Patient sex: M
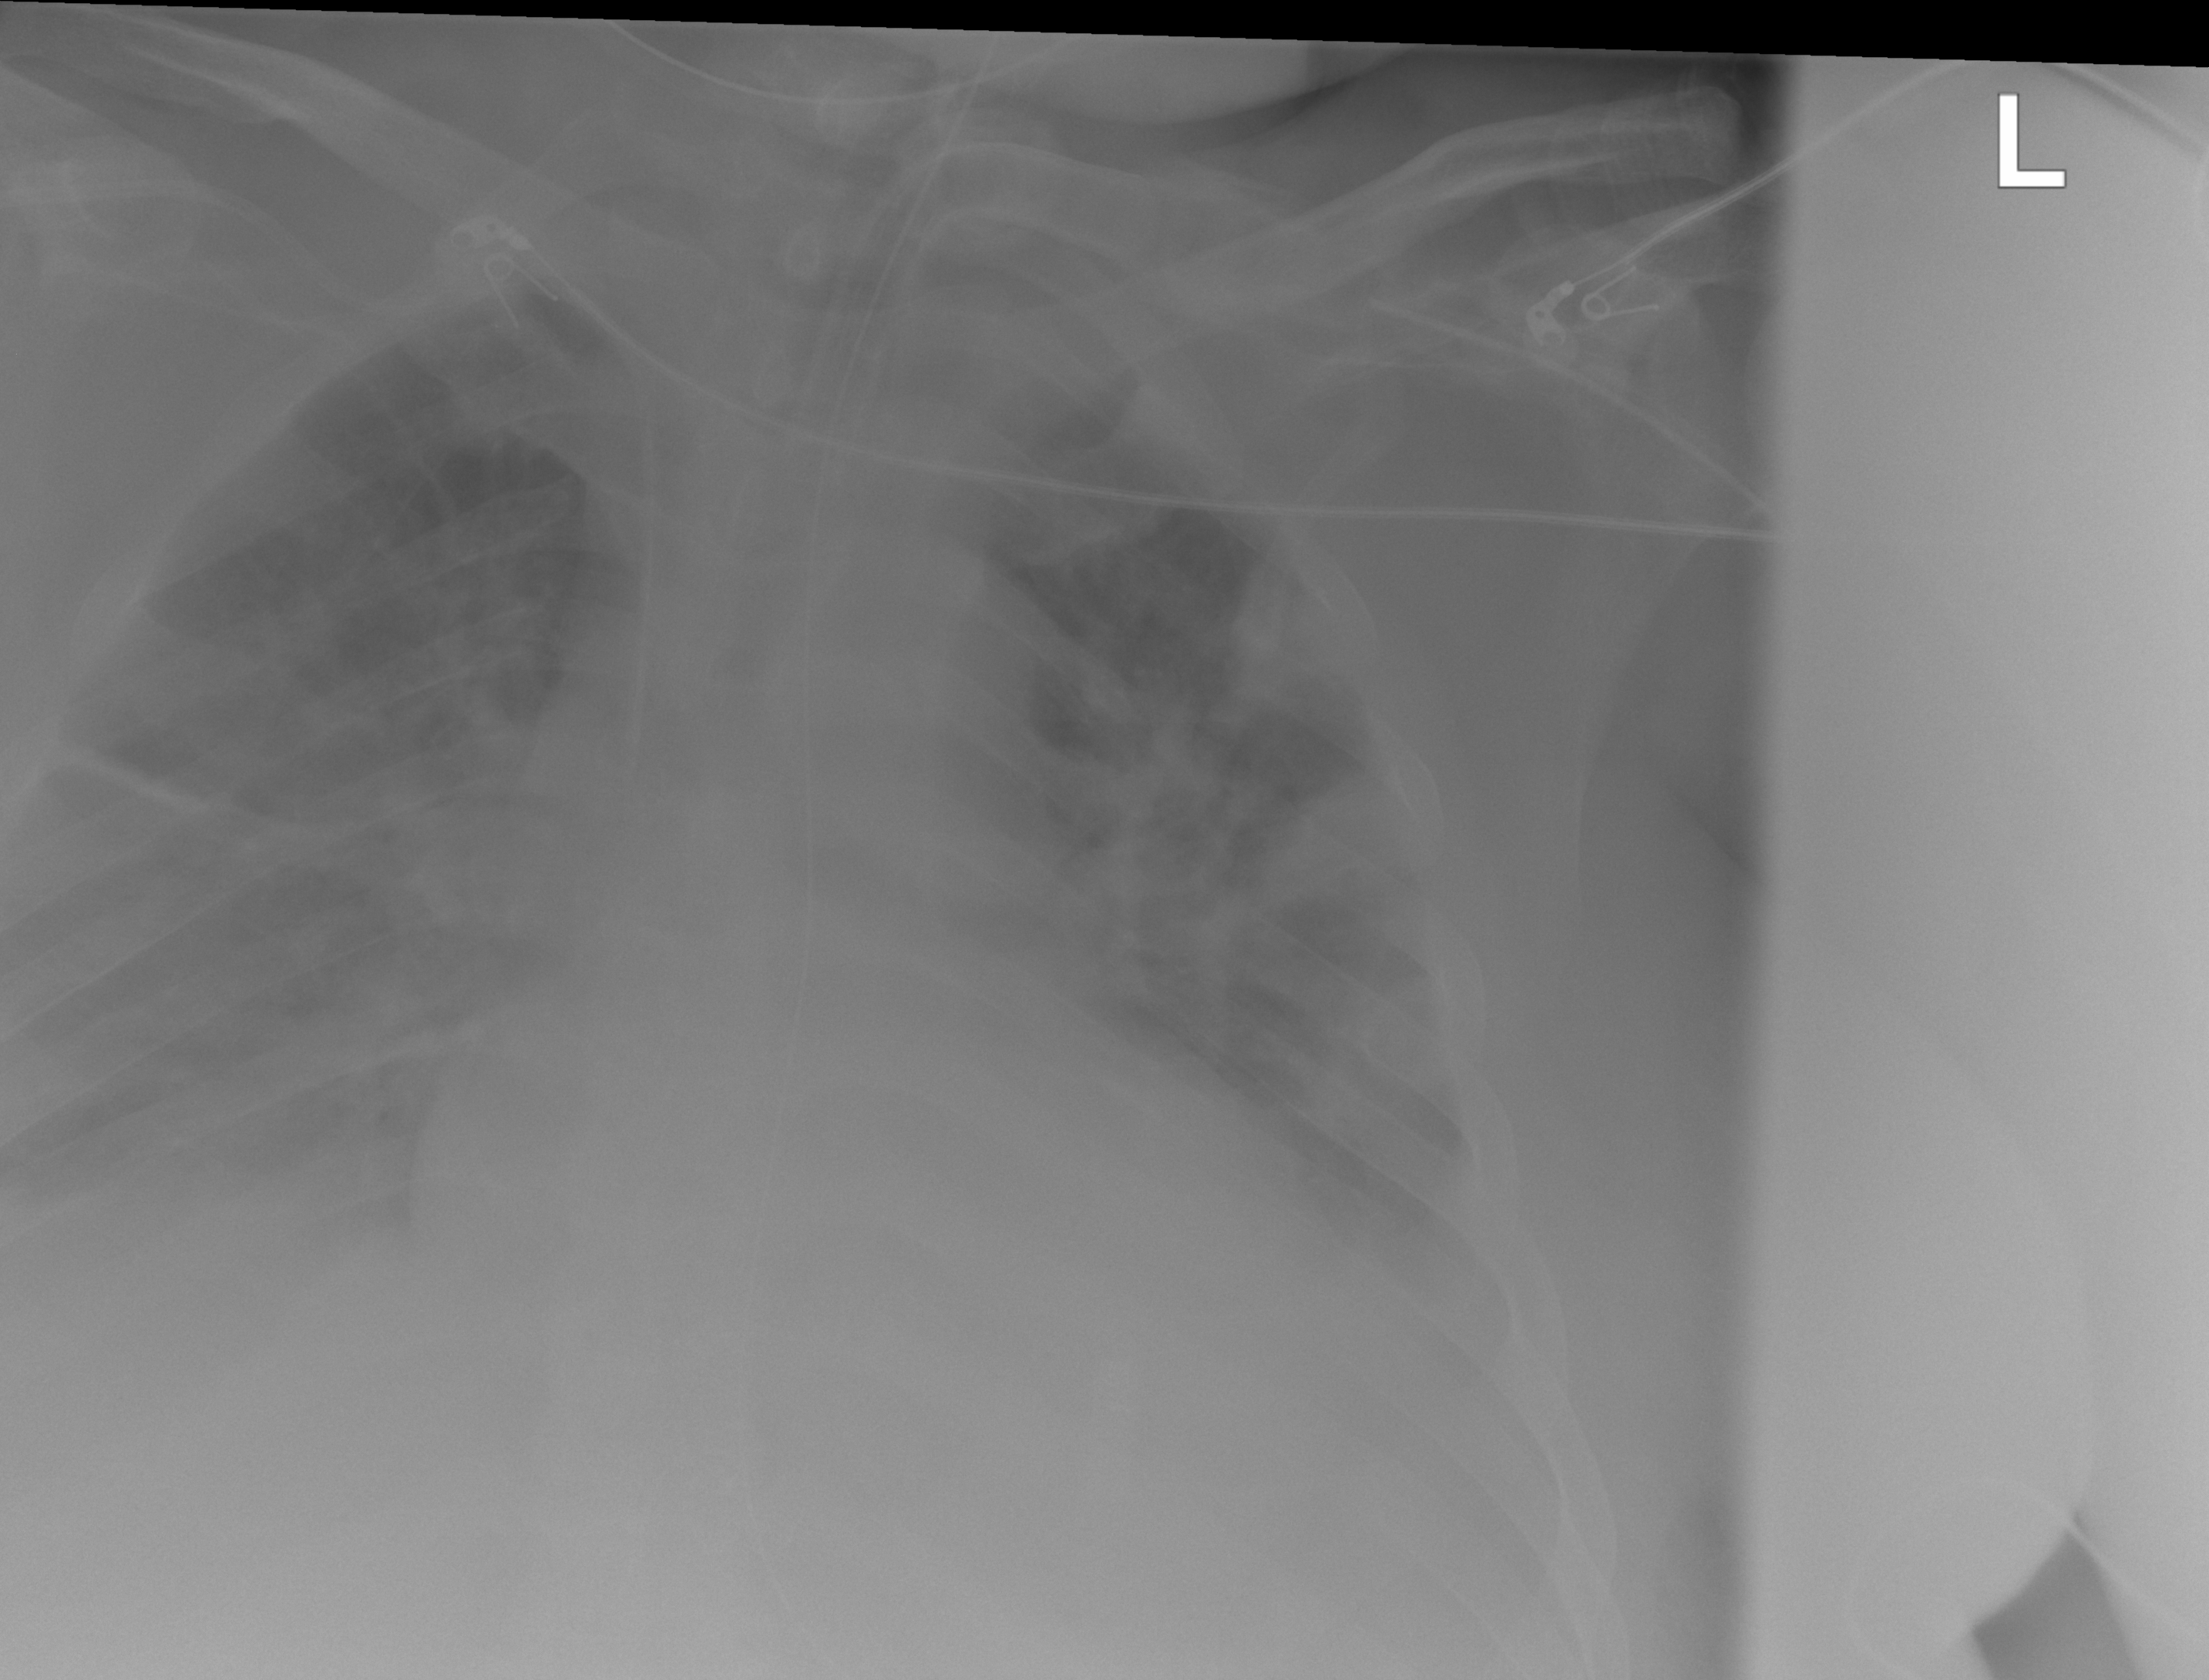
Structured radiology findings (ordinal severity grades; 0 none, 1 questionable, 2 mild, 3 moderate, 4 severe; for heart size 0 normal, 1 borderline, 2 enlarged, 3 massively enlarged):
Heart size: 2
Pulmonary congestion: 2
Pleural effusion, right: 0
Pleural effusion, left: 3
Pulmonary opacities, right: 2
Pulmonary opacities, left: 2
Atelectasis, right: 2
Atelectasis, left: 2